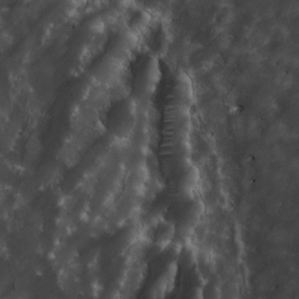
Label: non_frost